Question: In the following situation, how can I "update" the simon_master branch to include all the merged changes from the rene_master branch? My ideal scenario would be to have the simon_master branch just branch out from the rene_master again after the most recent commit shown. What would you do?
Cheers,
S

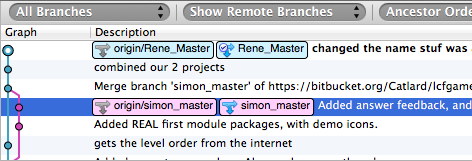
Answer: This seems like a fast-forward merge so you should have no problem simply merging the 'Rene_Master' branch into the 'simon_master' branch.
In the terminal I'd do:
'''
> git checkout simon_master
> git merge Rene_Master
'''